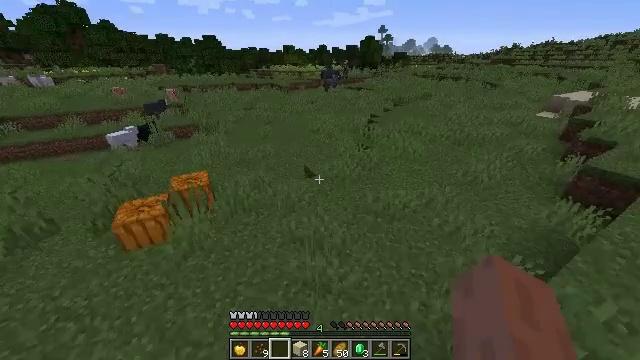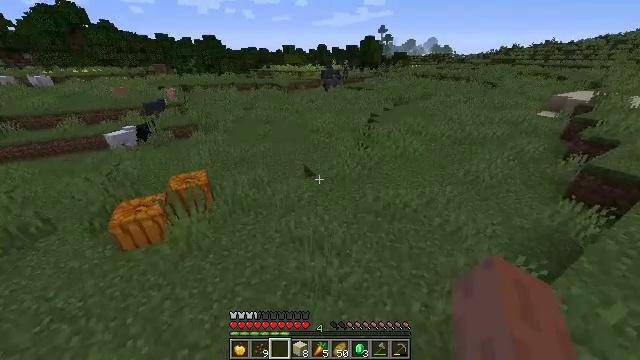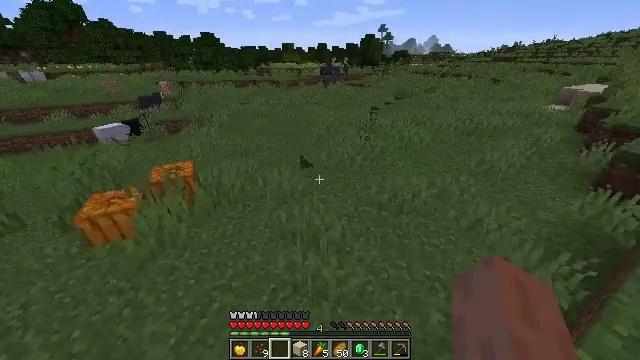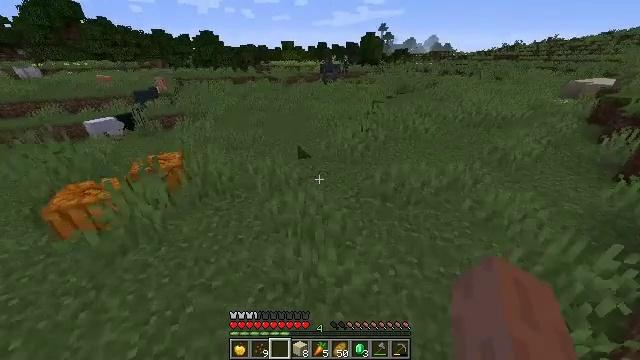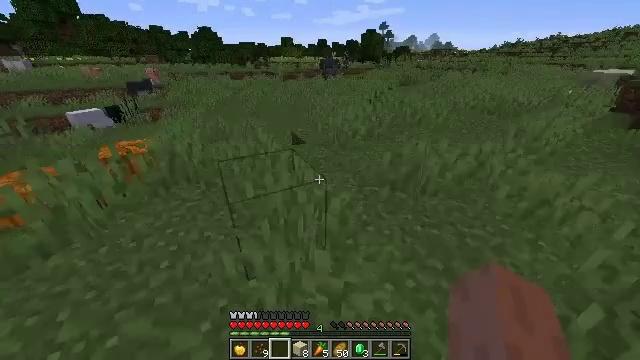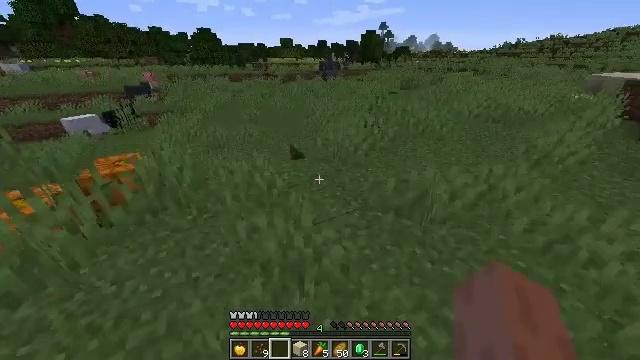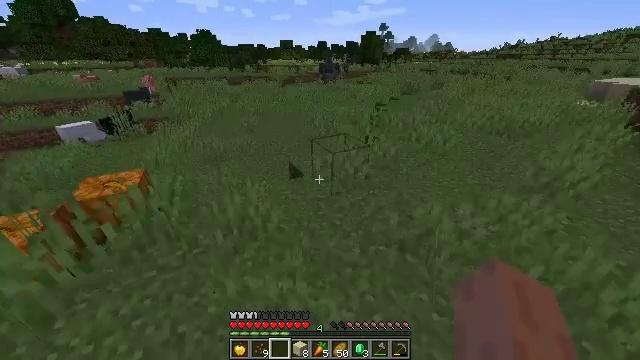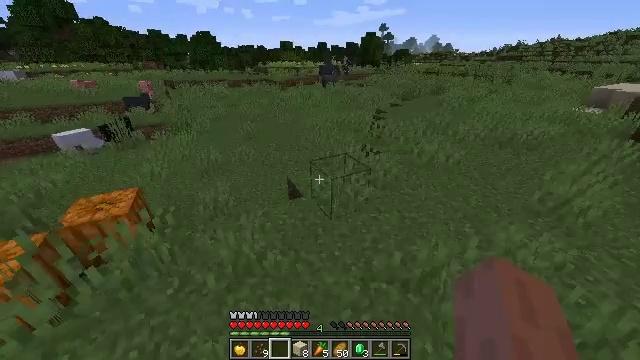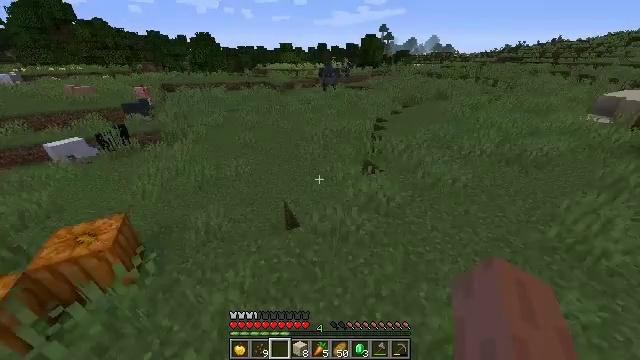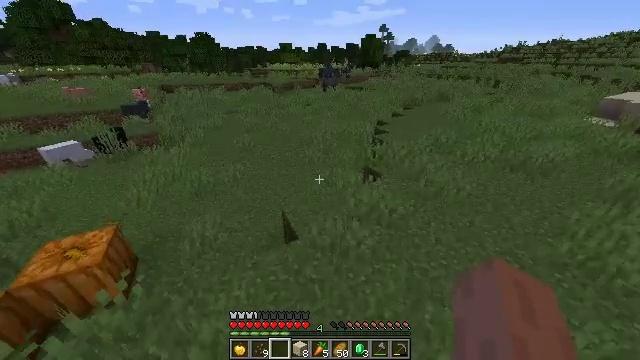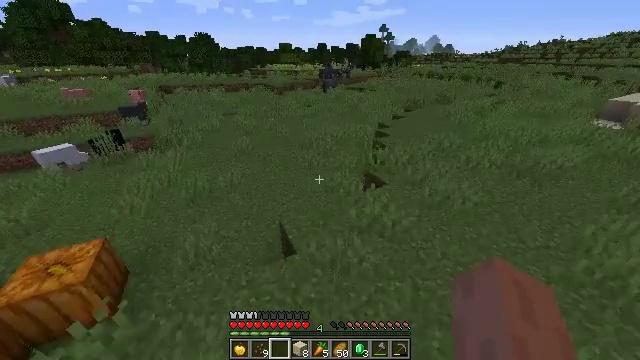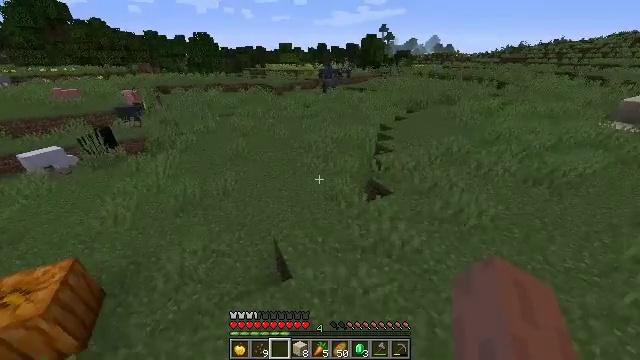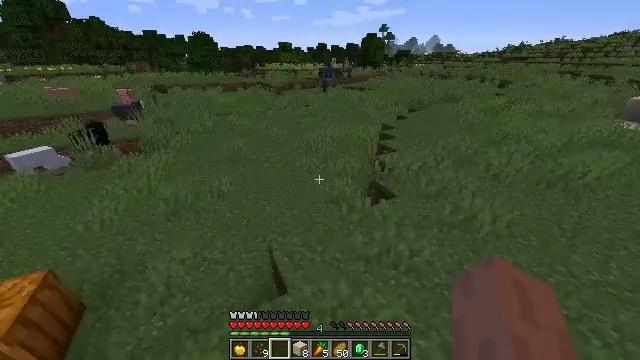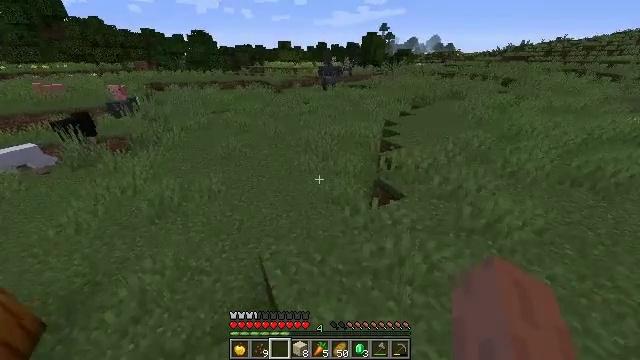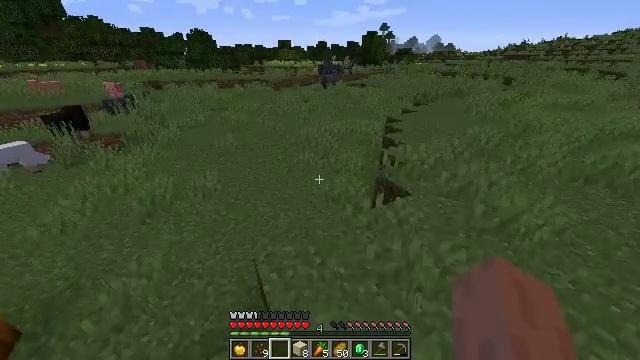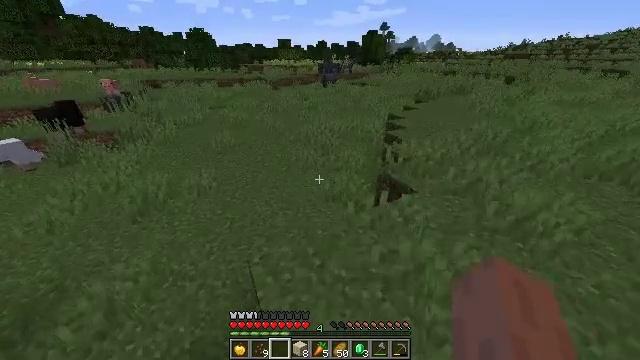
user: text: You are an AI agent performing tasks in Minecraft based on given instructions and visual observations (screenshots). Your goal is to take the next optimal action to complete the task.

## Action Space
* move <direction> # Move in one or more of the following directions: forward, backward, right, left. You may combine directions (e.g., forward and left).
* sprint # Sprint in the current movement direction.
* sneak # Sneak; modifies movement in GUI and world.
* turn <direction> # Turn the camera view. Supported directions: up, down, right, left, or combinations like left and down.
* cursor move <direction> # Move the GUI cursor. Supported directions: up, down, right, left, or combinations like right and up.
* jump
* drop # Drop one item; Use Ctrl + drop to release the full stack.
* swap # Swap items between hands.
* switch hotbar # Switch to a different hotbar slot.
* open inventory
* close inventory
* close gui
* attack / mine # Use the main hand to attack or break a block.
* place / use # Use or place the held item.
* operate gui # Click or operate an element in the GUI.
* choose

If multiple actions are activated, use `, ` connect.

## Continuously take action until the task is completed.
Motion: motion action
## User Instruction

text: Remove the yellow bed.
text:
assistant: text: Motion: move forward, jump
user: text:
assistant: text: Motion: move forward, jump
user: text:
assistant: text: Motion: move forward, jump
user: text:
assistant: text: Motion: move forward, jump
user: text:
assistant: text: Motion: move forward, jump
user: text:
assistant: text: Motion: move forward, jump
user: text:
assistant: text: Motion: move forward, jump
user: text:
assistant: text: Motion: move forward, jump
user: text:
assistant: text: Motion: move forward, jump
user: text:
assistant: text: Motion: move forward, jump
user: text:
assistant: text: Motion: move forward, jump
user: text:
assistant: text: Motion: move forward, jump
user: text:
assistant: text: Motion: move forward, jump
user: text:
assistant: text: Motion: move forward, jump
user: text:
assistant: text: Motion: move forward, jump
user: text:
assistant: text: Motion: move forward, jump
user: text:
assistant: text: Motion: move forward, jump
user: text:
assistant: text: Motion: move forward, jump
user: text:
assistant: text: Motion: move forward, jump
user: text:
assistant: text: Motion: move forward, jump
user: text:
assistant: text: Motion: move forward, jump
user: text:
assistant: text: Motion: move forward, jump
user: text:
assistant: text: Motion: move forward, jump
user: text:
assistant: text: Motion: move forward, jump
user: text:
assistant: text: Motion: move forward, jump
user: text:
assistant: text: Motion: move forward, jump
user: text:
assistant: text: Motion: move forward, jump
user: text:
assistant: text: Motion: move forward, jump
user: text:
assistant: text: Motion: move forward, jump
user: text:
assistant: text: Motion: move forward, jump